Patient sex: F
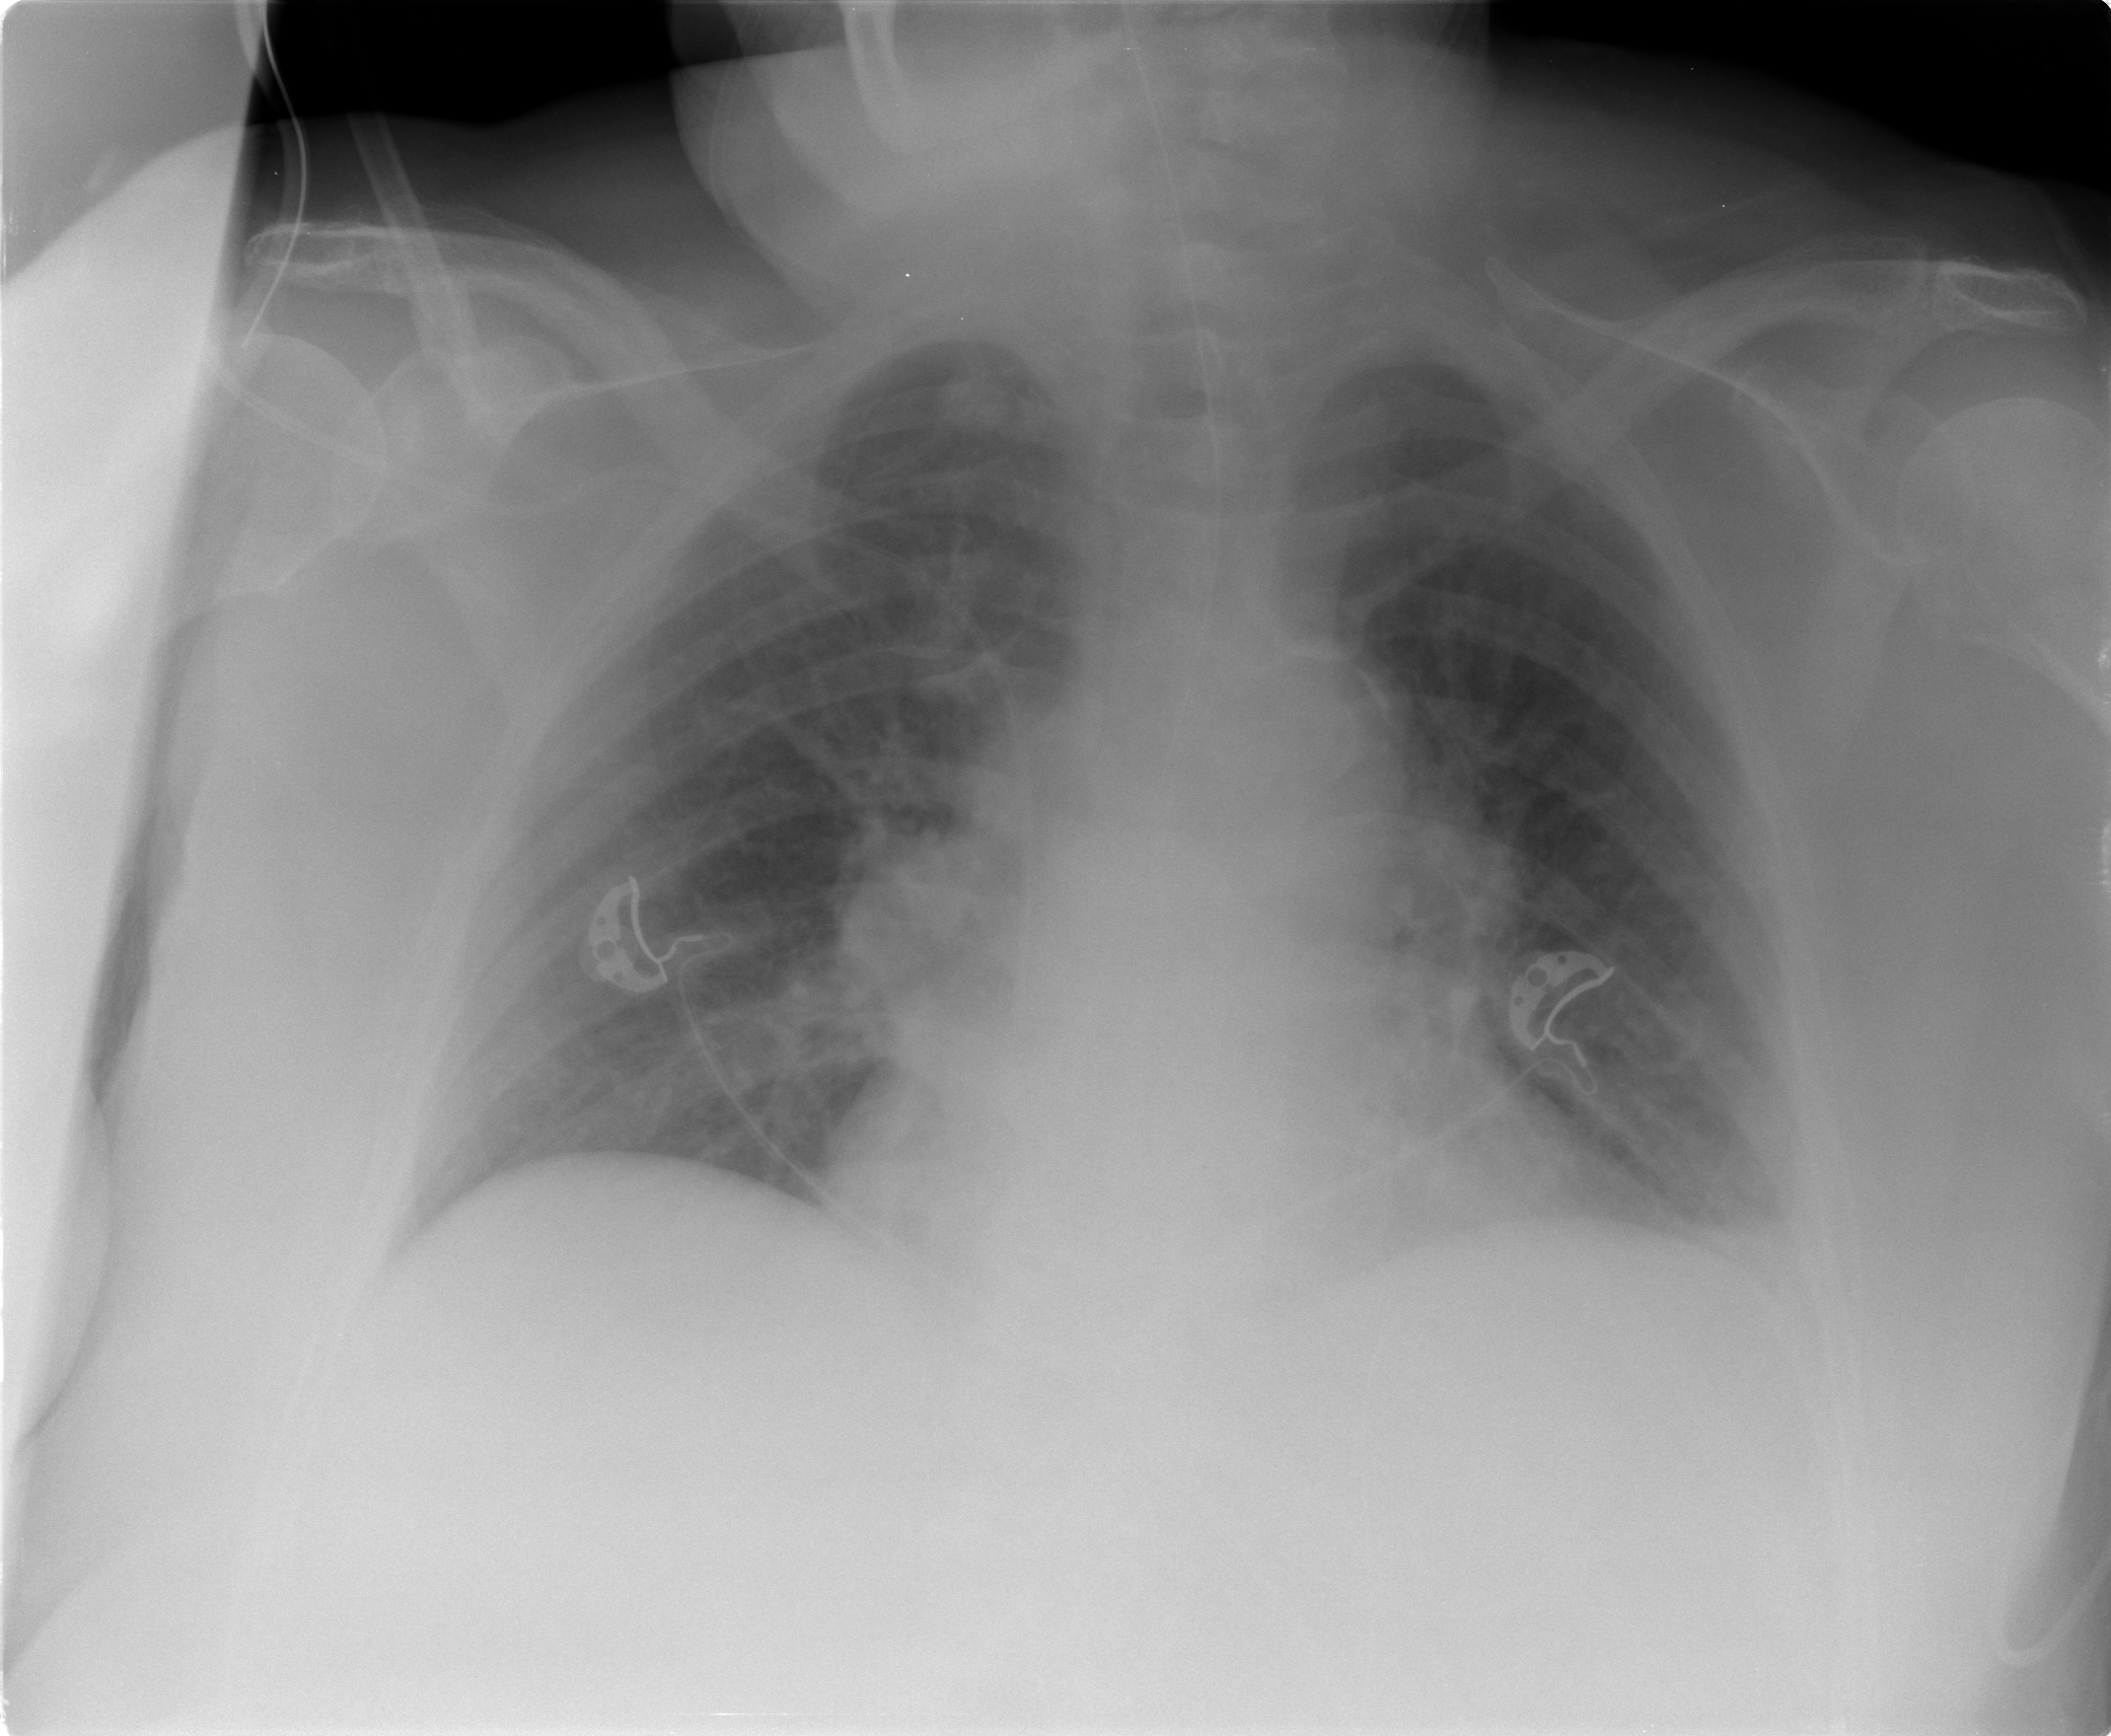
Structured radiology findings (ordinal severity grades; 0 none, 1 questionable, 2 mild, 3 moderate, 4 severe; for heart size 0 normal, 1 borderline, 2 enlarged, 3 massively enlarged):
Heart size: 2
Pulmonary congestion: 2
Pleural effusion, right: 0
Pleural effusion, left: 0
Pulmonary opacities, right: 0
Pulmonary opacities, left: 0
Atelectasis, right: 0
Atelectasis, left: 2